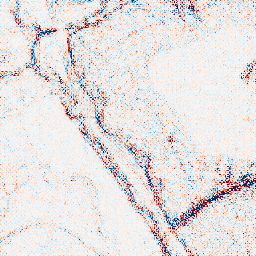
Category: wavelet
Decomposition family: wavelet_dwt
Decomposition parameters: wavelet: db2
level: 2
Upsampling method: regularized
Upsampling parameters: scale: 2
lambda_reg: 0.1
Upsampling scale: 2